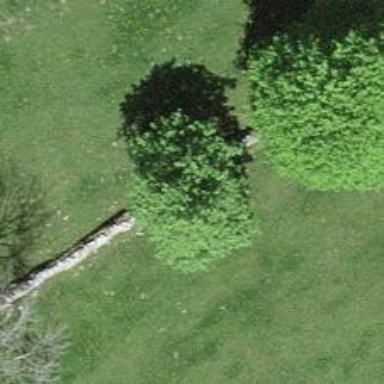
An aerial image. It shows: Single tag "natural: tree."